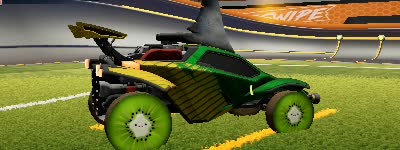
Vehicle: octane